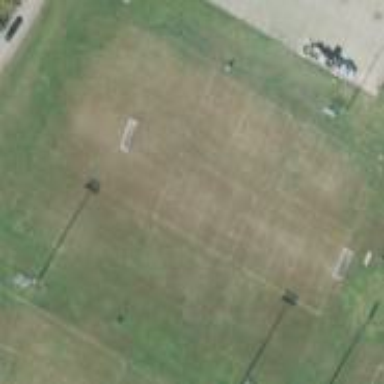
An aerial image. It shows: Multi-sport pitch for leisure activities.